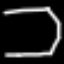
Label: octagon